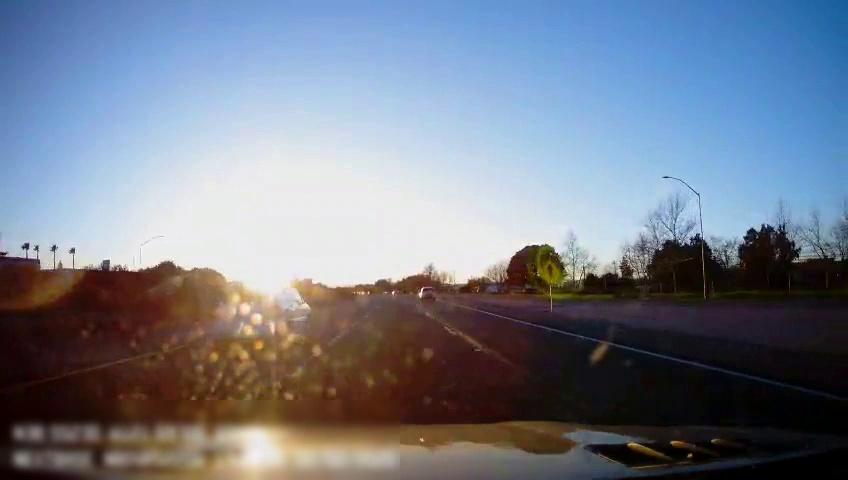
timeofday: Day
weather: Sunny
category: Drivable Space
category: Vehicles | SUV
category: Vehicles | SUV
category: Lanes | Alternate Lane
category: Lanes | Current Lane
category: Lanes | Current Lane
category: Lanes | Alternate Lane